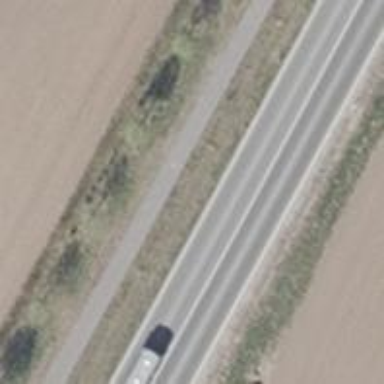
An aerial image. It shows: Secondary road with asphalt surface.